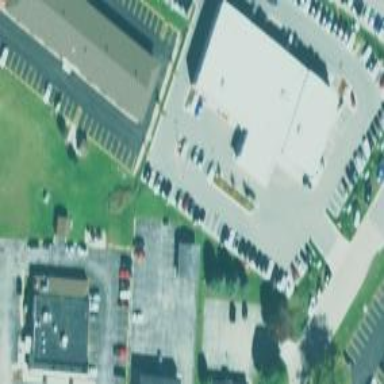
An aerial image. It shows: Building housing car shop.